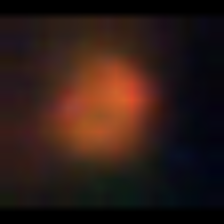
Taxon: NanoPlankton
Group: Other